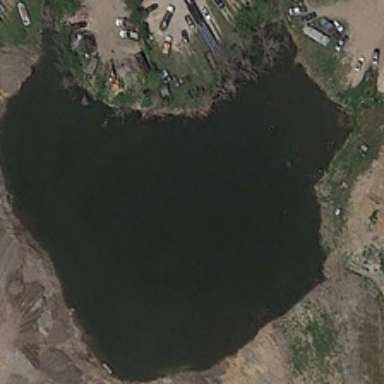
Some cars and bareland are around an irregular dark green pond .